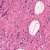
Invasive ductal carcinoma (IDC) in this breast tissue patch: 0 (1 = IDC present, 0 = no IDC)